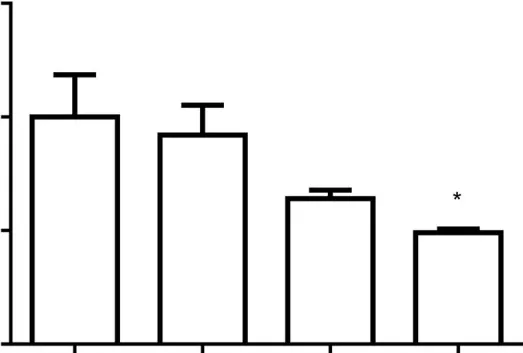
Drug screening in a primary cell line following osimertinib resistance. Primary cells were treated with 250 nM osimertinib, 0.150 mug/ml etoposide, and 0.05 mug/ml cisplatin. After 72 h, cell proliferation was assessed by CellTiter 96. AQueous One Solution Cell Proliferation Assay (MTS). Data are expressed as percent of cell viability vs. control cells and are means +- SD of three measurements. *p < 0.05.
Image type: chart (chart)